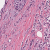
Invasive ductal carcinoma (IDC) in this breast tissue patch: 1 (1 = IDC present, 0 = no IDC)